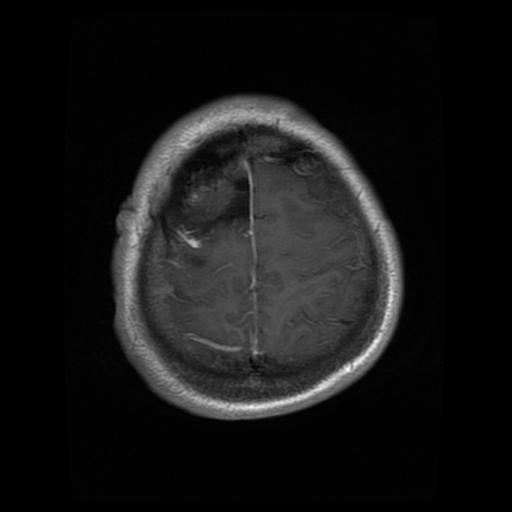
Label: glioma